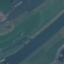
Label: River